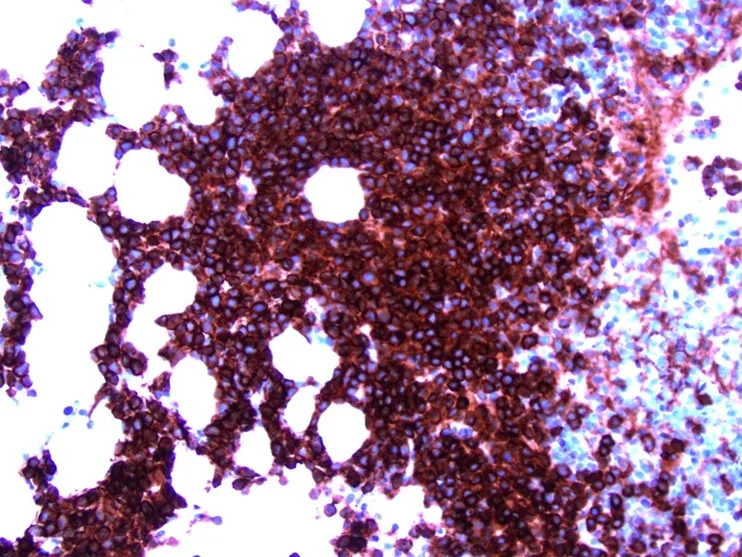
initial bone marrow biopsy at 40x magnification showing sheets of plasma cells with hematoxylin and eosin staining.
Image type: pathology (h&e)